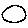
Label: circle